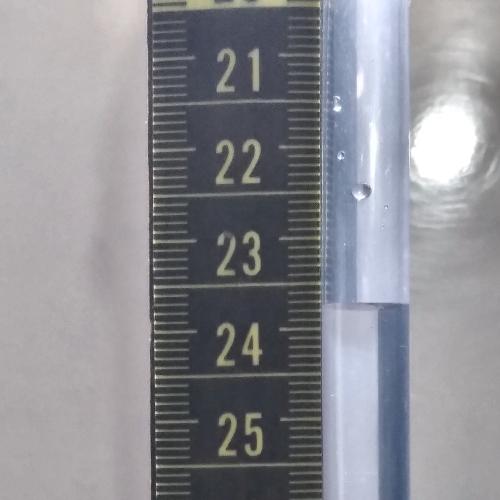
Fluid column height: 23.7 cm